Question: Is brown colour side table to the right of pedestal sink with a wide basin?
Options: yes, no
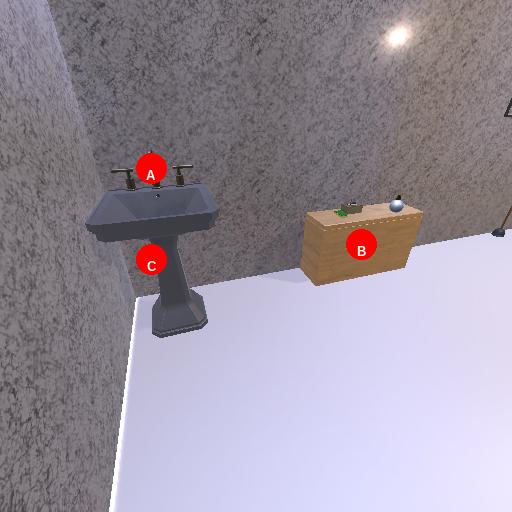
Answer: yes